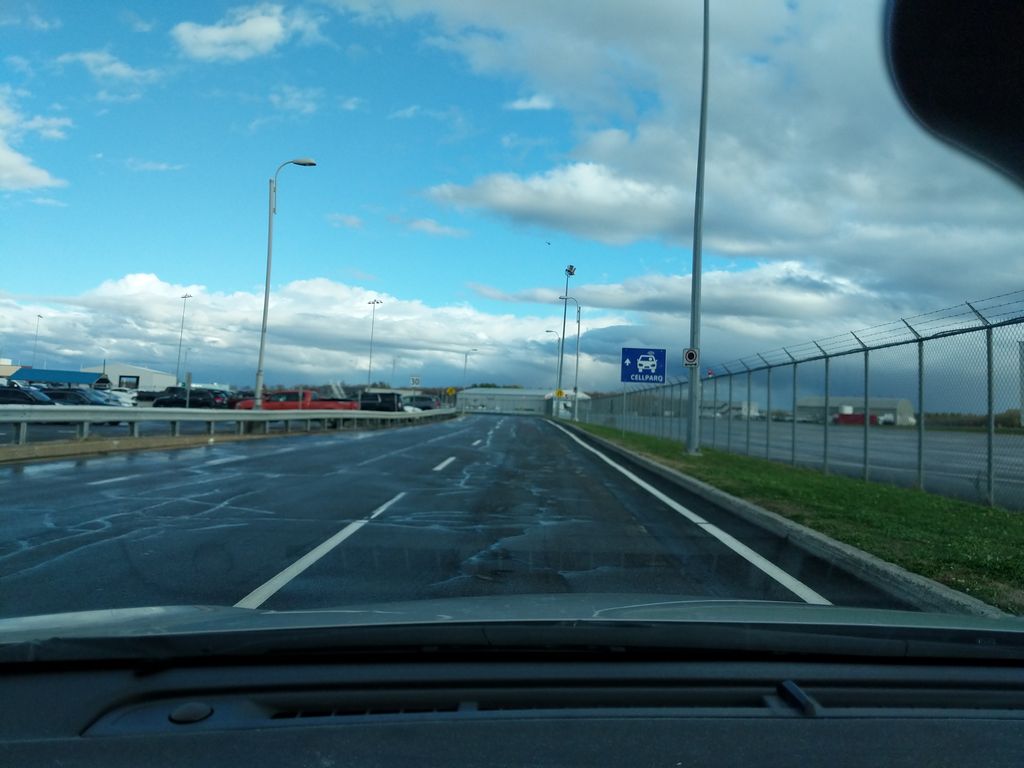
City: quebec_city